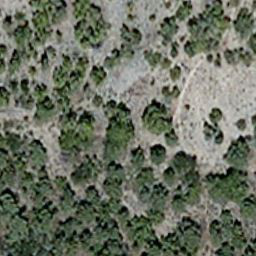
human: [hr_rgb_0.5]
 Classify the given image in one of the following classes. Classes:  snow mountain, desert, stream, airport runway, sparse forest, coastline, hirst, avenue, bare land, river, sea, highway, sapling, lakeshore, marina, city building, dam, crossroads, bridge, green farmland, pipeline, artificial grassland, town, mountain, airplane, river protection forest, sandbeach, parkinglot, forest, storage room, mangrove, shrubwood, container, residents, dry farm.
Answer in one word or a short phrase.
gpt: sparse forest